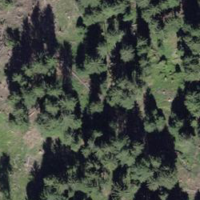
EUNIS habitat code: 43
Species observed at this site:
Orthilia secunda